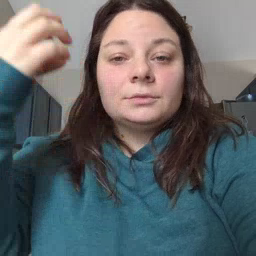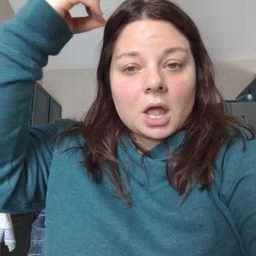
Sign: shower